Question: I suggested to try html5 mode on Youtube, but I'm forced with rendering problem.
Horizontal stripes appears on top of video frame in dynamic scenes.
Also I see the same problem for some videos on sites like Vimeo and others.
This problem is reproducible in FireFox and Chrome.
On my opinion it's looks like a codec issue.

How can I solve it? Should I install some specific codec or tune my browser?
Thanks.
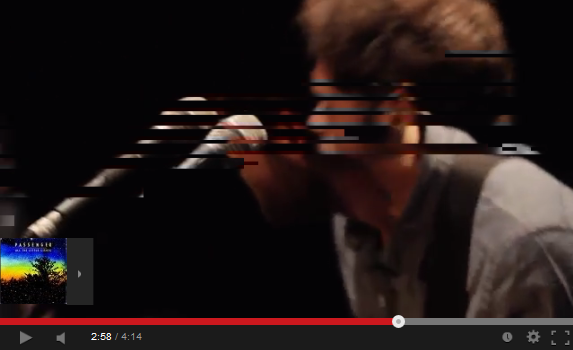
Answer: The source of problem is Intel HD Graphics (4000 in my case) video card. All I was needed for solving it, is just to update my video driver.